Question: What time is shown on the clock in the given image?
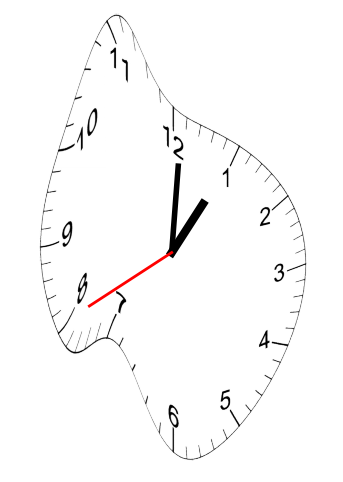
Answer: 01:00:40